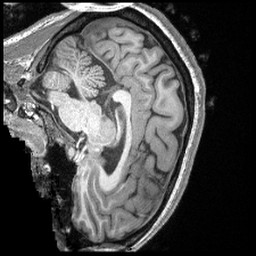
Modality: T1w
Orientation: sagittal